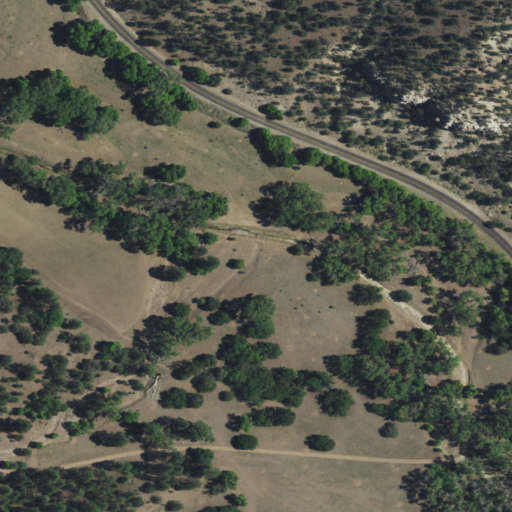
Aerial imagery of valley in New Mexico named Kerr Canyon containing evergreen forest, shrub, low intensity development, open development, and medium intensity development